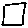
Label: square